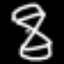
Label: hourglass